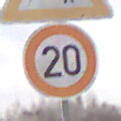
Verkehrszeichen: Geschwindigkeit20
Zusatzzeichen oben: DoppelkurveZunaechstLinks
Umgebung: Outdoor, RoadRail
Tageszeit: Midday
Wetter: Overcast
Licht: Natural
Jahreszeit: NotSpecified
Kontrast: LowContrast